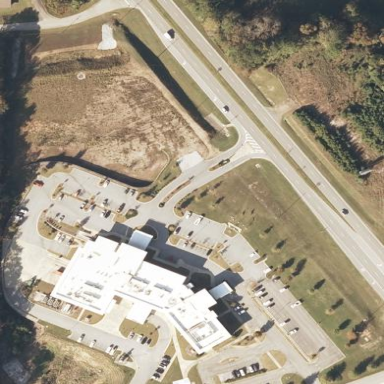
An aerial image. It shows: Healthcare facility identified as hospital.